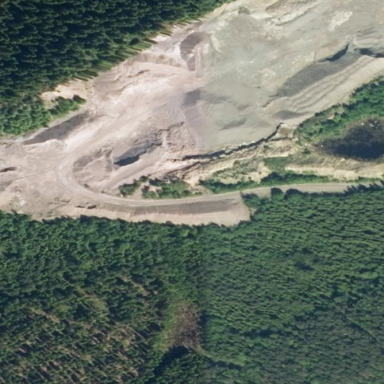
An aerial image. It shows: Quarry area.